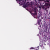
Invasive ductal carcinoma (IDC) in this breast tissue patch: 0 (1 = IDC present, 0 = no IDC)